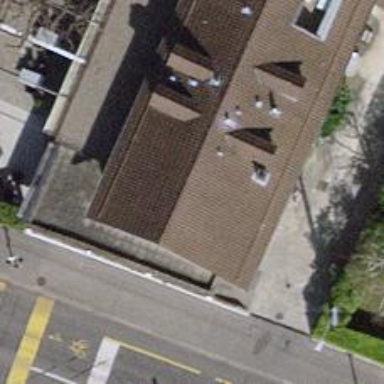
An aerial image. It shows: Restaurant.